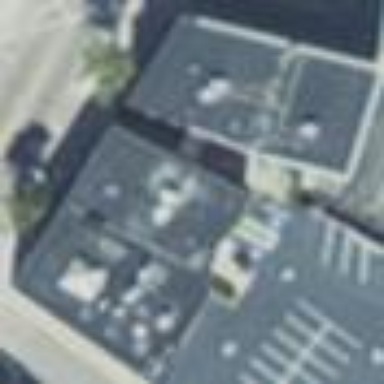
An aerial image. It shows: Bank building.